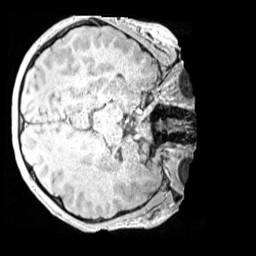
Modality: MP2RAGE
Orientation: axial
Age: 11
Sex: male
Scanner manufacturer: siemens
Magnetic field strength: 3 T
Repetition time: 4 s
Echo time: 0.00299 s